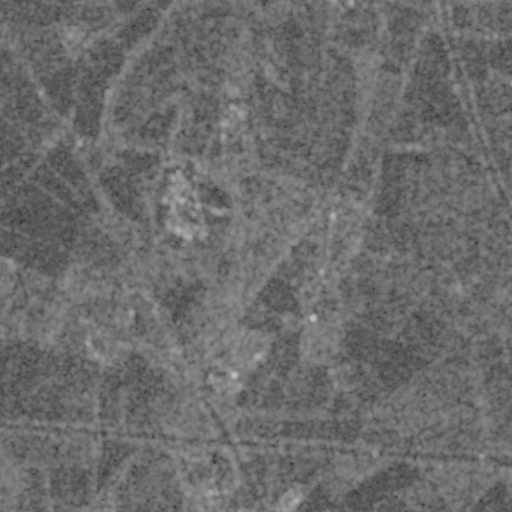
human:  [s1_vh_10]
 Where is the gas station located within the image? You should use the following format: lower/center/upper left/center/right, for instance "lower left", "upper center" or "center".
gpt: The gas station is located in the upper left of the image.
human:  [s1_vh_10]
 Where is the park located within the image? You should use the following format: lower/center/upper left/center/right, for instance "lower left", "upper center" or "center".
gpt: The park is located in the lower left of the image.
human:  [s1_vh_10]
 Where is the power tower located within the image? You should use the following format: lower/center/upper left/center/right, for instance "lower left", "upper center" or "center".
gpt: There is no power tower in the image.

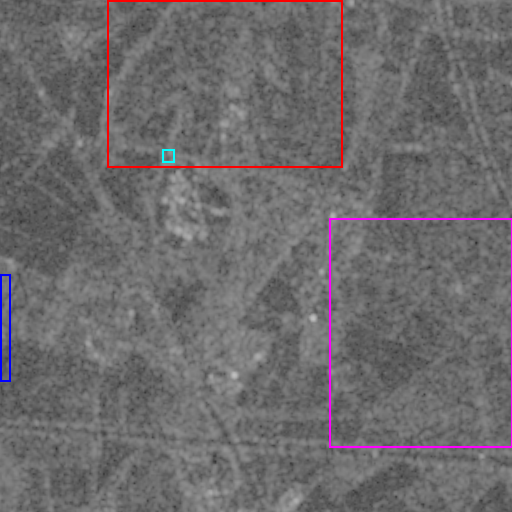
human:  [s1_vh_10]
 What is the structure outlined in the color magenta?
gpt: The structure outlined in magenta is a crop field.
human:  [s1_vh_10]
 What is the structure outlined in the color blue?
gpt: The structure outlined in blue is a park.
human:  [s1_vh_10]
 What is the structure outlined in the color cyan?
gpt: The structure outlined in cyan is a parking lot.
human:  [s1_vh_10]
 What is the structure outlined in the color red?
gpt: The structure outlined in red is a quarry.
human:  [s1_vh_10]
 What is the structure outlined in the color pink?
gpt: There is no pink outline.